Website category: auto
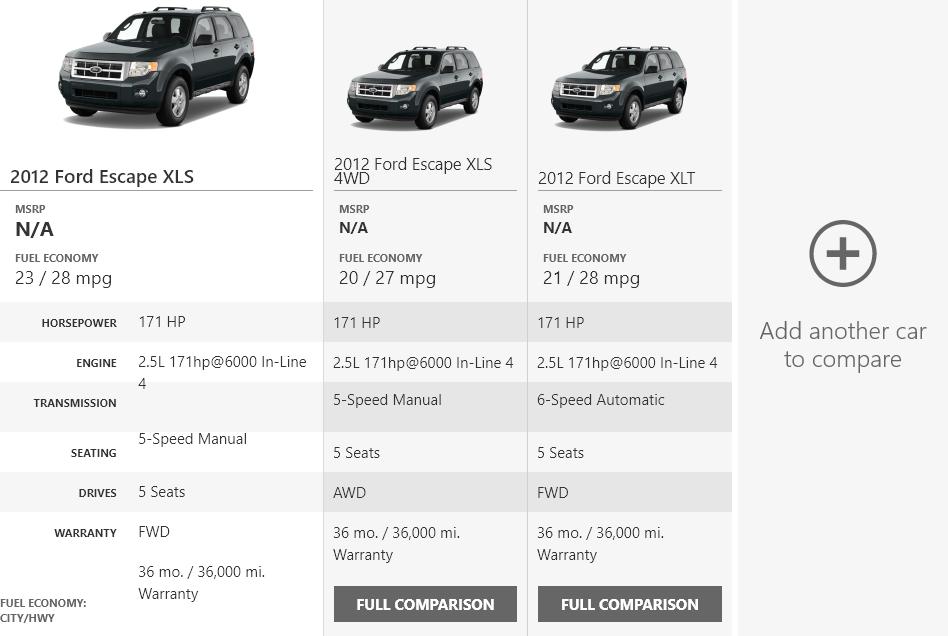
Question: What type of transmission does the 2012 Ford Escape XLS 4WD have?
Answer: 5-Speed Manual

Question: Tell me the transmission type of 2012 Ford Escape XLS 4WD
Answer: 5-Speed Manual

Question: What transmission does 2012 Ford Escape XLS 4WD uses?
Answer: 5-Speed Manual

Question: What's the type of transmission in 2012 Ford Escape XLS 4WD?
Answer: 5-Speed Manual

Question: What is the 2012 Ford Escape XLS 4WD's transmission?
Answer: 5-Speed Manual

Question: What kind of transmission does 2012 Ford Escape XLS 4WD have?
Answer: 5-Speed Manual

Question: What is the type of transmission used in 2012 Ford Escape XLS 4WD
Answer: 5-Speed Manual

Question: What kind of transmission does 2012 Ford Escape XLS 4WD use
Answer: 5-Speed Manual

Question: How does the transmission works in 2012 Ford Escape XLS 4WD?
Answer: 5-Speed Manual

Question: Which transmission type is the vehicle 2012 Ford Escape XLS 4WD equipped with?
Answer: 5-Speed Manual

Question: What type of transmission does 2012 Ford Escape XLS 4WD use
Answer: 5-Speed Manual

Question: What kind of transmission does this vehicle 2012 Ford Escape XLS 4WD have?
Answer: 5-Speed Manual

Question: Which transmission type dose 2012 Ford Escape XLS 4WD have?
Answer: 5-Speed Manual

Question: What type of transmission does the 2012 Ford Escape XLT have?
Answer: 6-Speed Automatic

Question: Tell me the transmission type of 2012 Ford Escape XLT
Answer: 6-Speed Automatic

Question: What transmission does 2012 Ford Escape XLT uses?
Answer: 6-Speed Automatic

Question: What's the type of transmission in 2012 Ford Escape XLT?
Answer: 6-Speed Automatic

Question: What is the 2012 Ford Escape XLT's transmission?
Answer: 6-Speed Automatic

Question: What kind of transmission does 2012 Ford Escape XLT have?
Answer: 6-Speed Automatic

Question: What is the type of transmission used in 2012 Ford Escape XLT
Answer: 6-Speed Automatic

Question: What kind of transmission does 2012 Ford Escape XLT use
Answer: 6-Speed Automatic

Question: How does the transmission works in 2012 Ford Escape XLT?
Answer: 6-Speed Automatic

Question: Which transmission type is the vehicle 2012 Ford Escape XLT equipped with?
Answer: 6-Speed Automatic

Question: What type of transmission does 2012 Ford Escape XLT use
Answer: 6-Speed Automatic

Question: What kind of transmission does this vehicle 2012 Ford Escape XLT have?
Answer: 6-Speed Automatic

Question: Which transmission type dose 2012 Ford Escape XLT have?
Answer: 6-Speed Automatic

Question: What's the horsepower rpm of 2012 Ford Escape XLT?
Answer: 171 HP

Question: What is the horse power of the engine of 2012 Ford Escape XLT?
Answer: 171 HP

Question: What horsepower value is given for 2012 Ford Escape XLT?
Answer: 171 HP

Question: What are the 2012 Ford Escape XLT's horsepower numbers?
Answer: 171 HP

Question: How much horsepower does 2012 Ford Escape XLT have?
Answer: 171 HP

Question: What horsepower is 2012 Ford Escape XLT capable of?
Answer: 171 HP

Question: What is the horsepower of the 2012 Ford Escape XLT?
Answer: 171 HP

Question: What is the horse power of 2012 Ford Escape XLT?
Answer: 171 HP

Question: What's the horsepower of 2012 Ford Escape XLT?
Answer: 171 HP

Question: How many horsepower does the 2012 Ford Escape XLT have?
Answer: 171 HP

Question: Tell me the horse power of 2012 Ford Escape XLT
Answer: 171 HP

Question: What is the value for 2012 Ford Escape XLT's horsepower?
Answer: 171 HP

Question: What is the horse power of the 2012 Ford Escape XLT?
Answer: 171 HP

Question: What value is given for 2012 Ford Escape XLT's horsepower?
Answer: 171 HP

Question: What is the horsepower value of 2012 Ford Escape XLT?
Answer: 171 HP

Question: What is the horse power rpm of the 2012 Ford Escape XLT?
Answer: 171 HP

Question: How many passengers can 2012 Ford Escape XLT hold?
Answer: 5 Seats

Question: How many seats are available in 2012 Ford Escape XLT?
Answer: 5 Seats

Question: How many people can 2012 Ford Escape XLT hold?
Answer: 5 Seats

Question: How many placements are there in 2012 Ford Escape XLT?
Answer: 5 Seats

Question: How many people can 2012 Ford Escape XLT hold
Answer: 5 Seats

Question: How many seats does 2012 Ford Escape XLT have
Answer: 5 Seats

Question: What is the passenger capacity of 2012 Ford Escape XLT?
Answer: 5 Seats

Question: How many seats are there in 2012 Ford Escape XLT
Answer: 5 Seats

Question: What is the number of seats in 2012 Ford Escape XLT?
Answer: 5 Seats

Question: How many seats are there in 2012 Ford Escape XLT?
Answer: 5 Seats

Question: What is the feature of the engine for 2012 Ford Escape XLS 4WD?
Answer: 2.5L 171hp@6000 In-Line 4

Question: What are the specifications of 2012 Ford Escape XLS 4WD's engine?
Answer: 2.5L 171hp@6000 In-Line 4

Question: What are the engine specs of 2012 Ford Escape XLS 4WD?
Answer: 2.5L 171hp@6000 In-Line 4

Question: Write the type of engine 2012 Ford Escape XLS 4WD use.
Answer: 2.5L 171hp@6000 In-Line 4

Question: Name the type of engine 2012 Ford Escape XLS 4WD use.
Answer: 2.5L 171hp@6000 In-Line 4

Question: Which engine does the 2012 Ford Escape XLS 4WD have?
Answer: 2.5L 171hp@6000 In-Line 4

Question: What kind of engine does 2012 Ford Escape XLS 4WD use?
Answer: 2.5L 171hp@6000 In-Line 4

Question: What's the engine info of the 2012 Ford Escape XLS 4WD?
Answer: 2.5L 171hp@6000 In-Line 4

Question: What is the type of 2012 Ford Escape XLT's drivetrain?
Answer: FWD

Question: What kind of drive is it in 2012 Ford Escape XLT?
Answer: FWD

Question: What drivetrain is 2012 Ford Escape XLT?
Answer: FWD

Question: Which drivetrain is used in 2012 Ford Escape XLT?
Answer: FWD